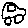
Label: car